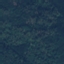
Land use / land cover class: Forest